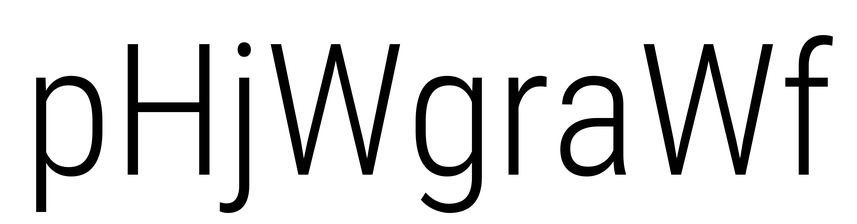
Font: Roboto_Condensed_Light